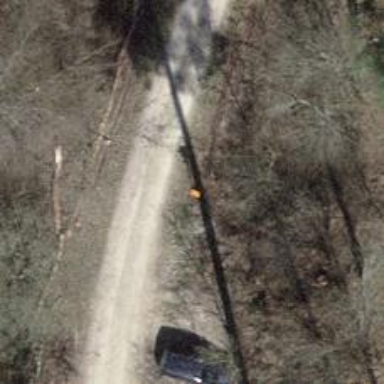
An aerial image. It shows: Aerial marker.